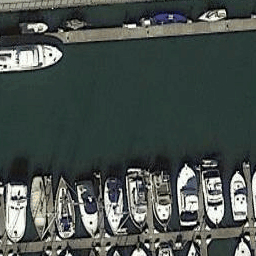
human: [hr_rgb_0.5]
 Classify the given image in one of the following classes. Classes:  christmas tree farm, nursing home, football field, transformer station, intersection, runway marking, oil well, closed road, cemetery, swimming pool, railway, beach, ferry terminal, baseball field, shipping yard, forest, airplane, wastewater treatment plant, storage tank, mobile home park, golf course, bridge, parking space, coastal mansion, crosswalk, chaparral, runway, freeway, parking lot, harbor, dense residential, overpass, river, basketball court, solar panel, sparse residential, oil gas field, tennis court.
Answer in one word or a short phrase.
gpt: harbor